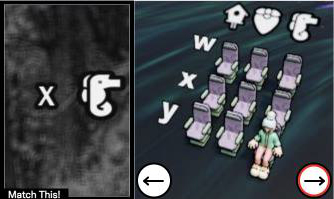
Task: seats
Answer: no